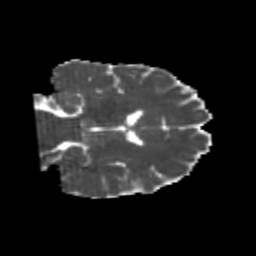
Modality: MD
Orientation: coronal
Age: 20
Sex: male
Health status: healthy
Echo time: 0.074 s